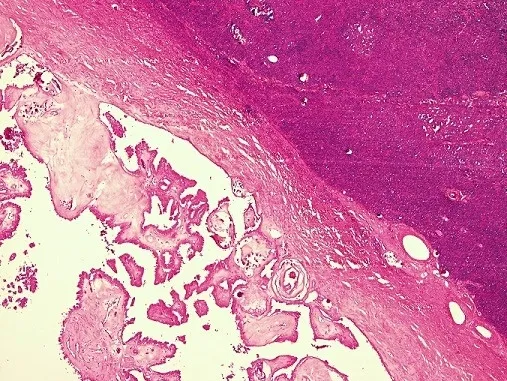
Interface between solid and papillary areas, (H&E 10x).
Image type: pathology (h&e)